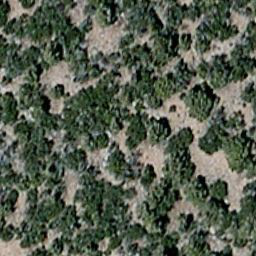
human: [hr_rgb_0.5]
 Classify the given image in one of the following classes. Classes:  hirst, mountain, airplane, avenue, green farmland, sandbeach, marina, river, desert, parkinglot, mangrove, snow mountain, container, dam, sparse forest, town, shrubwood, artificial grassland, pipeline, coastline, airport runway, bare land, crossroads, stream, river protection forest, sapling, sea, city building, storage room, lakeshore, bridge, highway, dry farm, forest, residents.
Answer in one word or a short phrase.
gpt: sparse forest